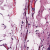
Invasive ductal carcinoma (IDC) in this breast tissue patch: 0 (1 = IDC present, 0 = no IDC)